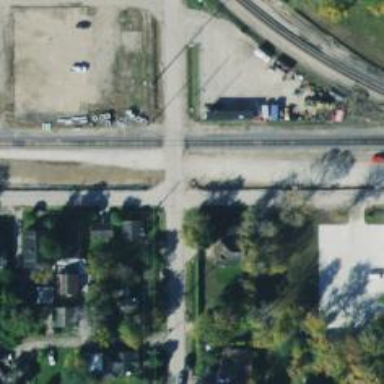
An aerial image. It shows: Railway level crossing.